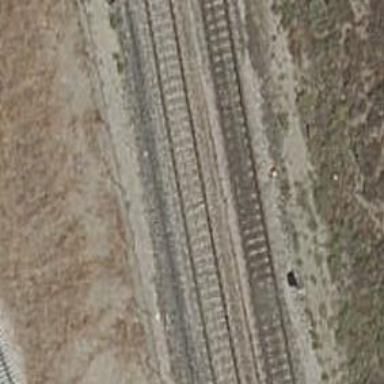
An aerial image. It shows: Railway with electrified contact lines.